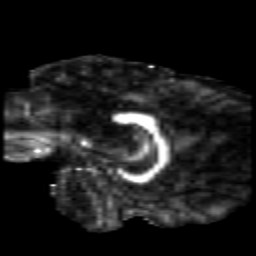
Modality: FA
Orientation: sagittal
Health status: healthy
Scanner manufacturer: siemens
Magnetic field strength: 3 T
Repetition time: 10 s
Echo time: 0.092 s